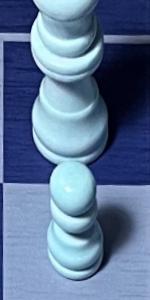
Label: Pawn_White